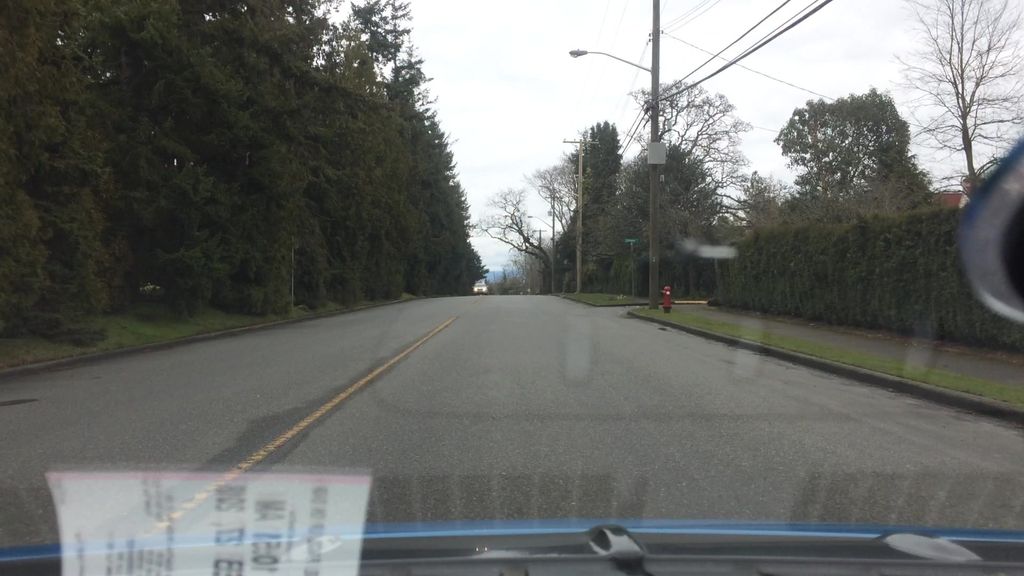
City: victoria